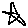
Label: star